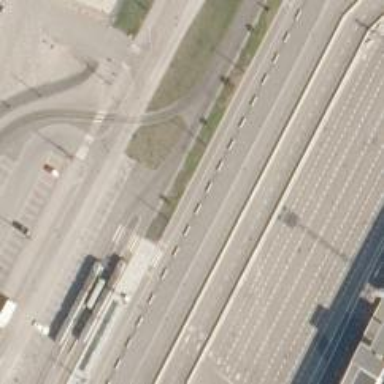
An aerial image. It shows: Tram railway siding with electrified contact lines. The tram track is physically separate.